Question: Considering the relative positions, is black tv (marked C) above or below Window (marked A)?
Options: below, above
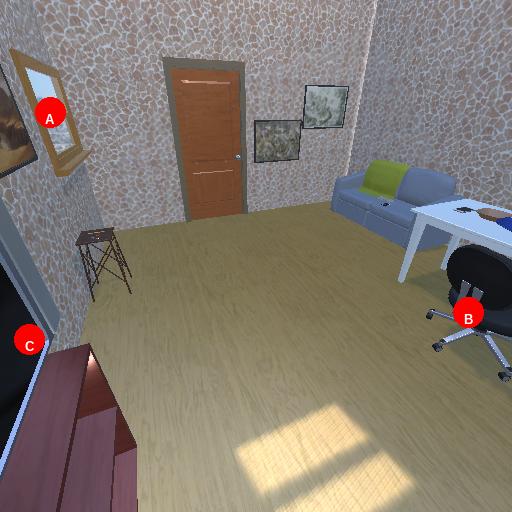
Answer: below